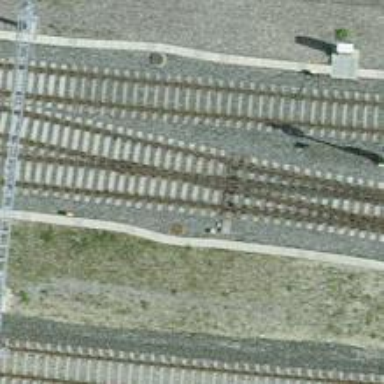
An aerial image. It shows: Railway siding with one electrified track and contact line for powering the train.